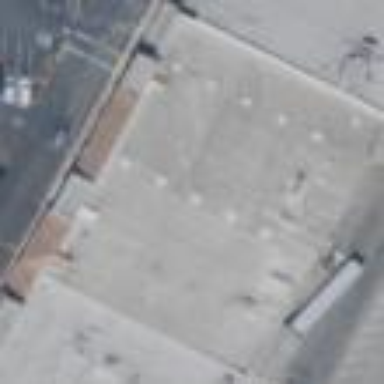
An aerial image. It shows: Retail building.